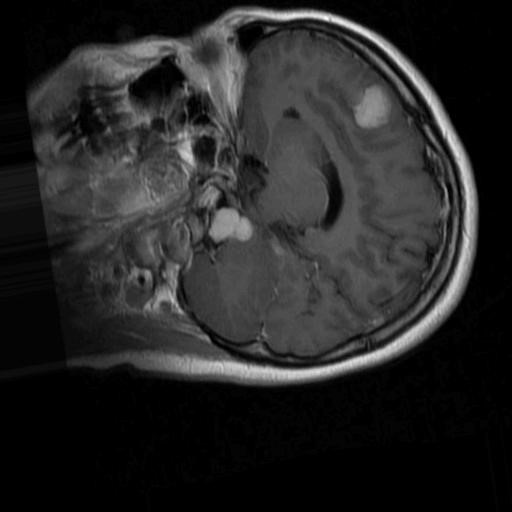
Label: brain_menin